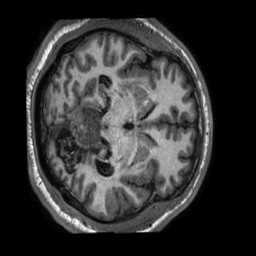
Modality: T1w
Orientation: axial
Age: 31
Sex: male
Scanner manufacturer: philips
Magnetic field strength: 1.5 T
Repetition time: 0.007795 s
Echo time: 0.003551 s